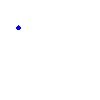
Particle: kaon